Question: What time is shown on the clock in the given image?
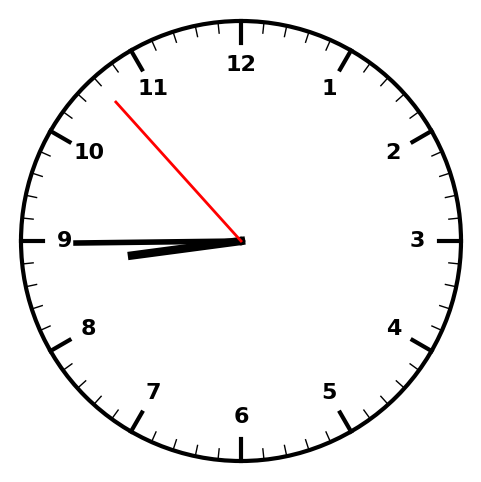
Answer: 08:44:53